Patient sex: F
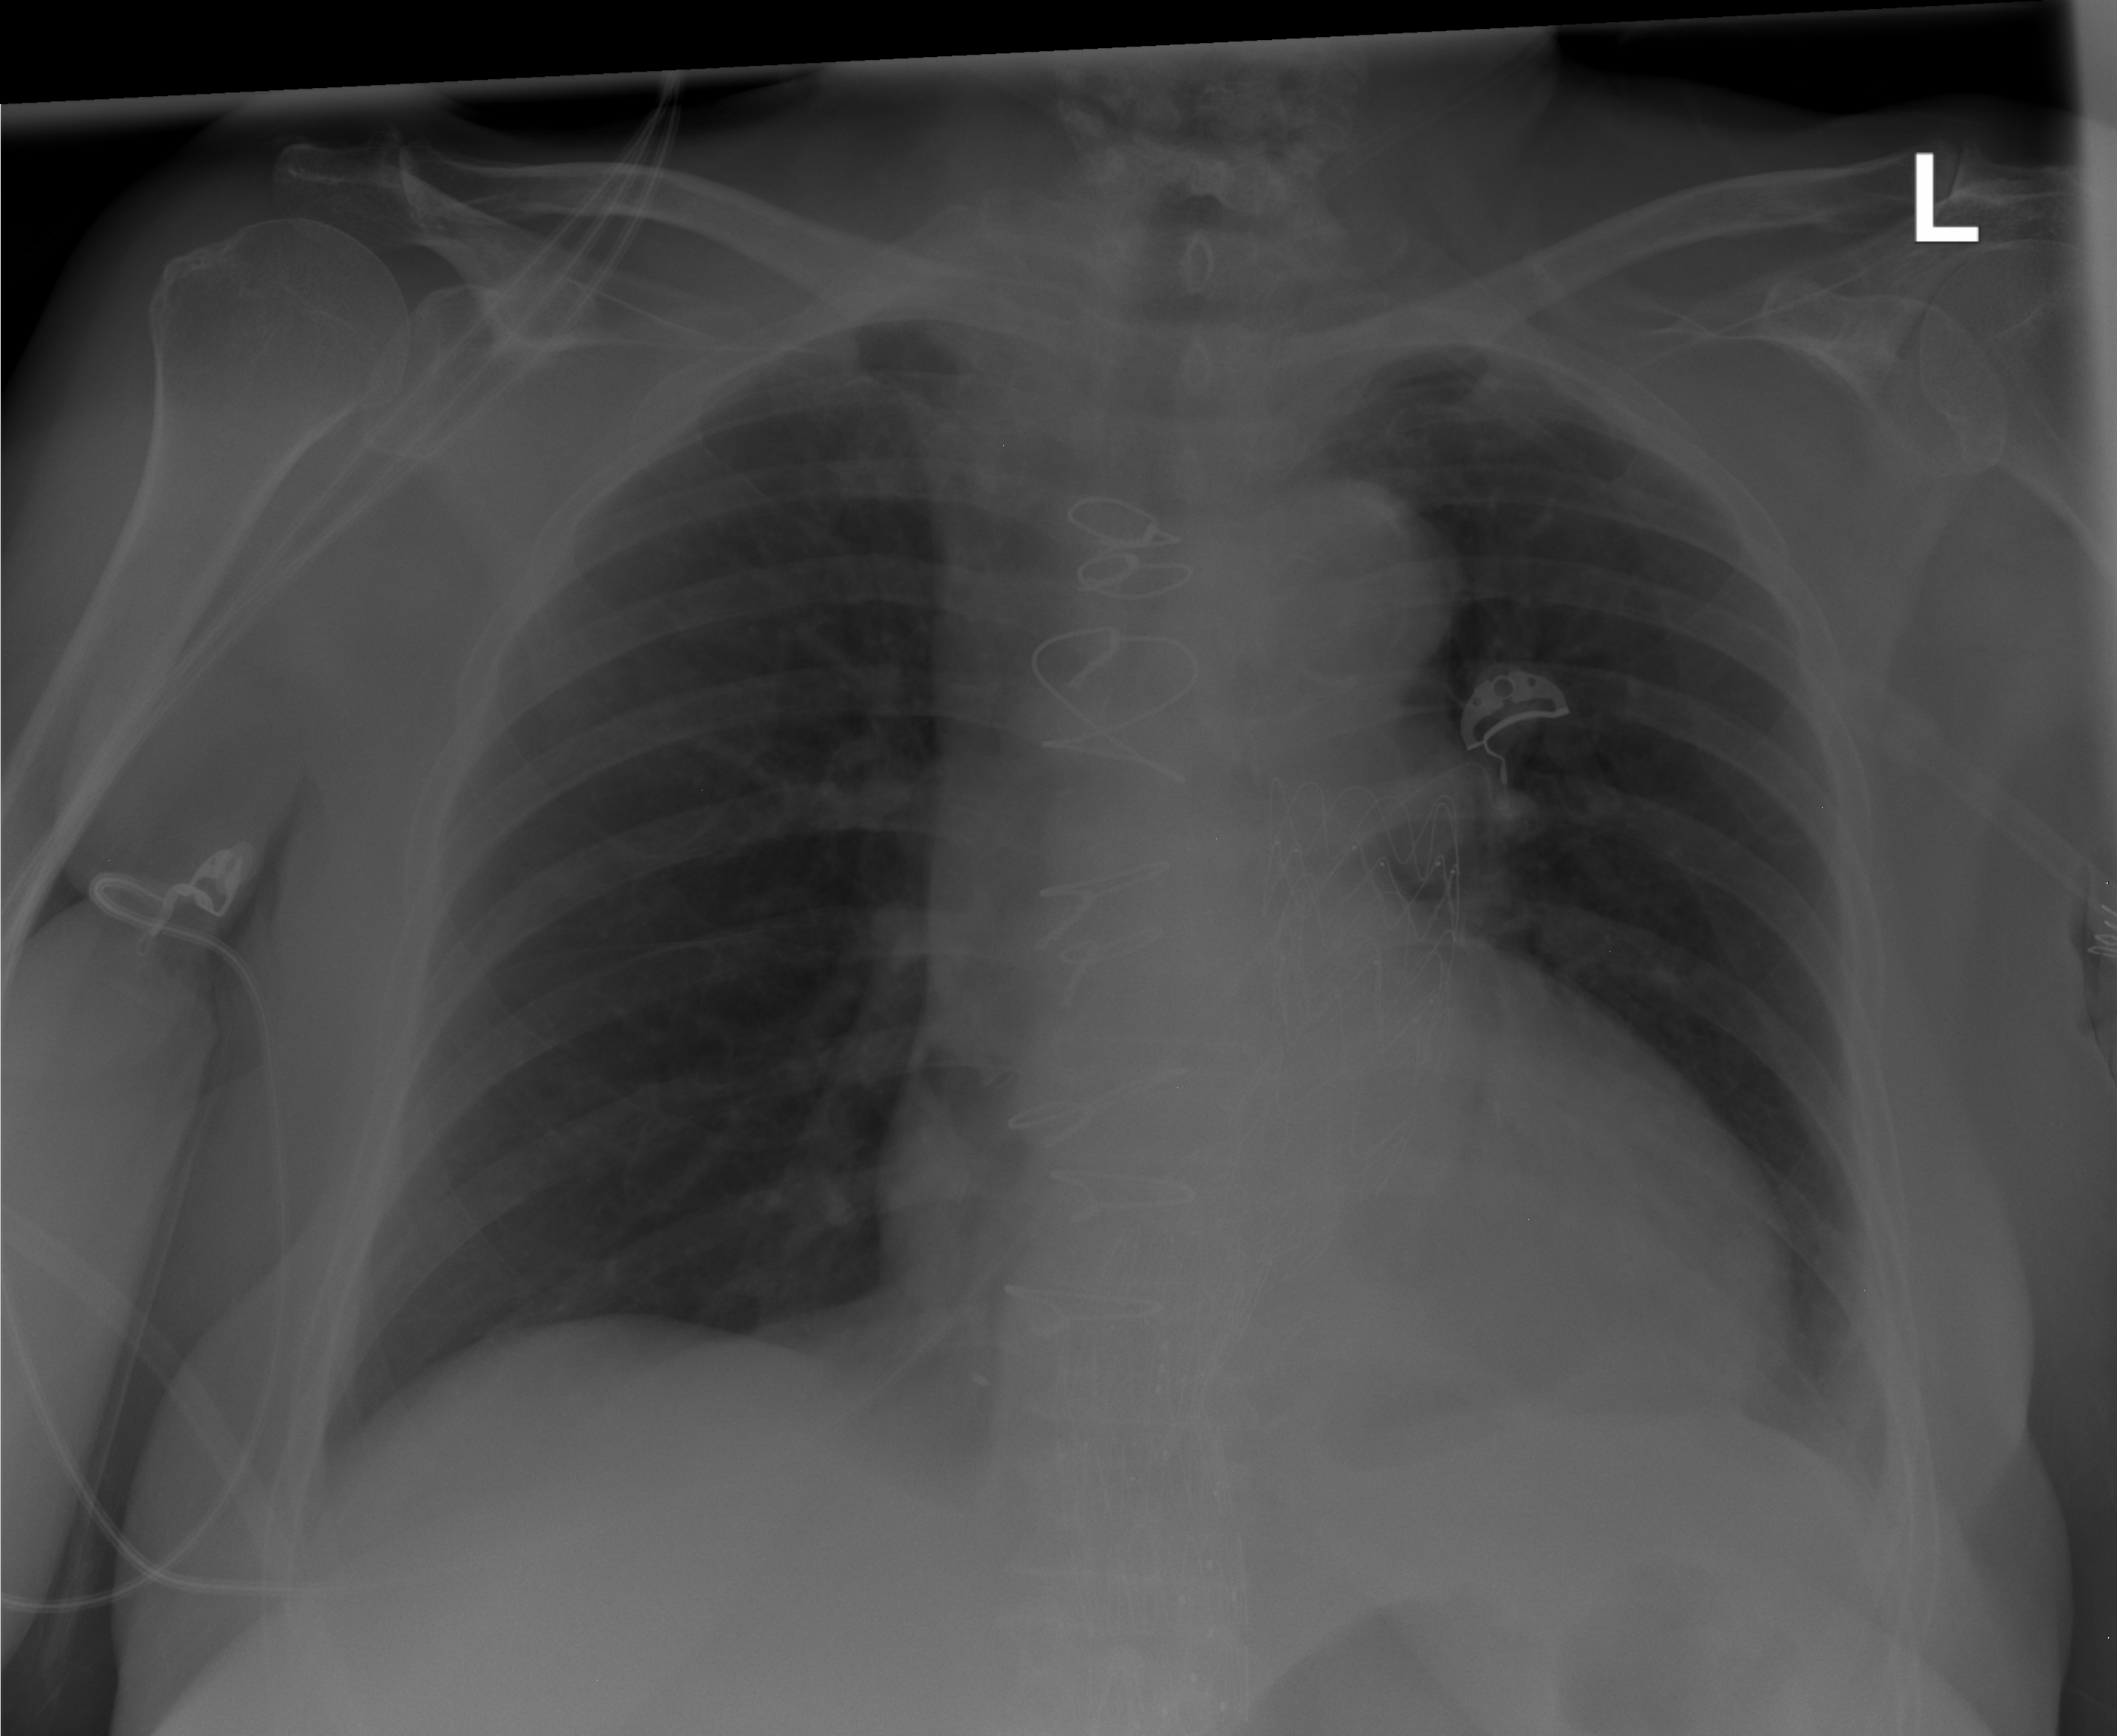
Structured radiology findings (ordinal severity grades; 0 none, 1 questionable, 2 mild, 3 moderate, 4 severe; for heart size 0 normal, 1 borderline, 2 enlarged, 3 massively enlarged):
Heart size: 2
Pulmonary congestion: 0
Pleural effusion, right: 0
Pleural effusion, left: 0
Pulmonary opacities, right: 0
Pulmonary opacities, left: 0
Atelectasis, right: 1
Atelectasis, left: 2